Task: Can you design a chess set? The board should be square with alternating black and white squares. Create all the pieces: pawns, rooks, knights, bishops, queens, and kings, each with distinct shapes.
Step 4063:
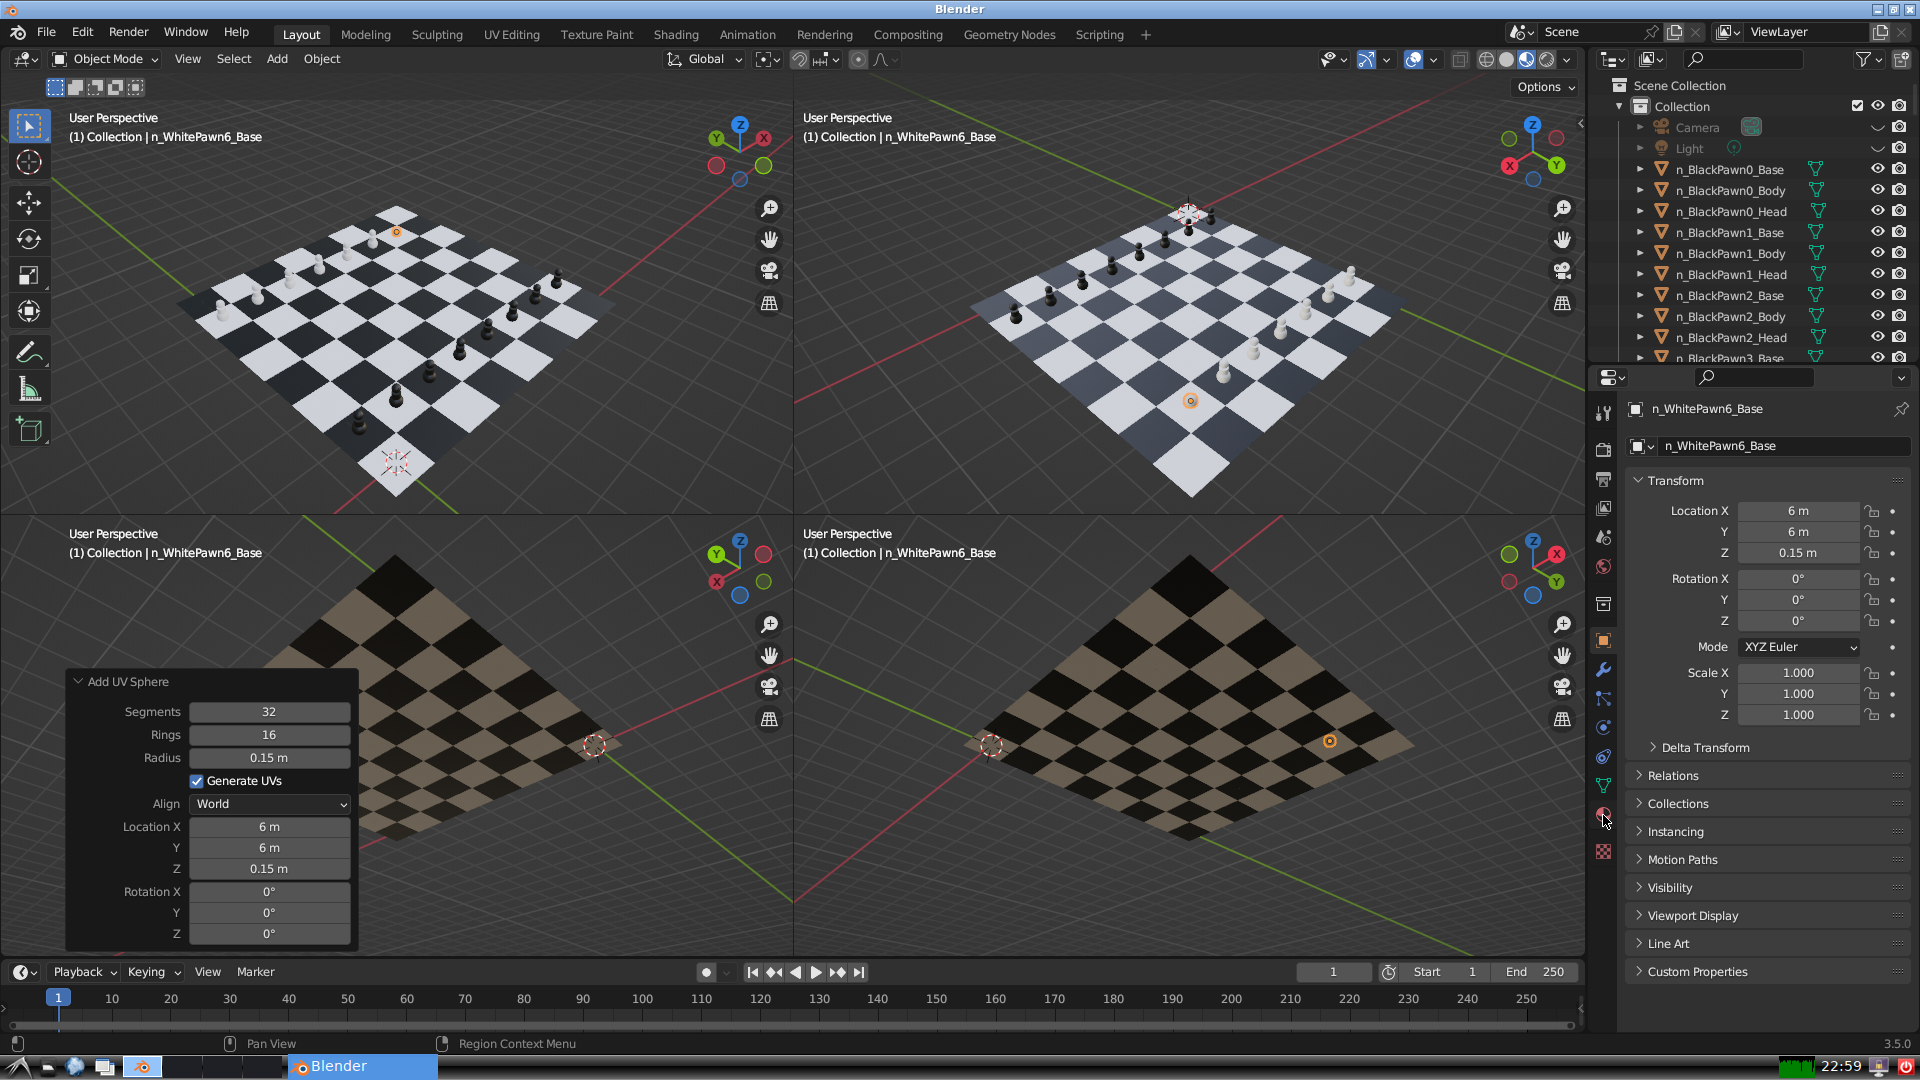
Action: click: no